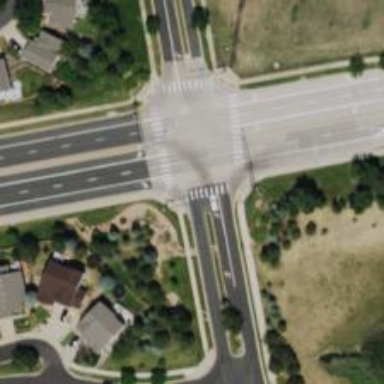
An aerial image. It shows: Marked road crossing.